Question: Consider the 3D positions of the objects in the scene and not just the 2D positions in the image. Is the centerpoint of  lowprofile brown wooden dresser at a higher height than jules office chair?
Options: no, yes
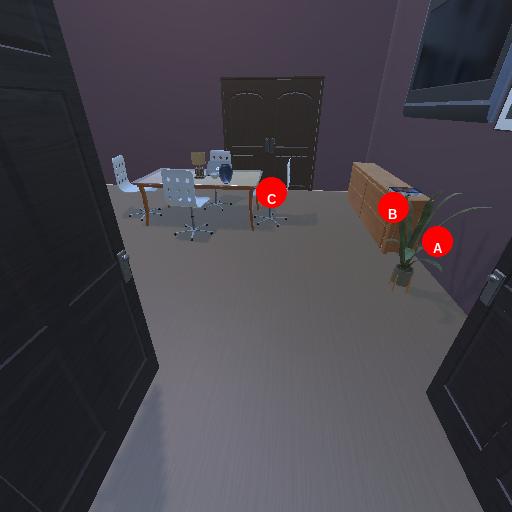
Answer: no